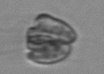
Label: Corymbellus